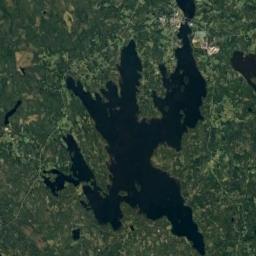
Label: lake